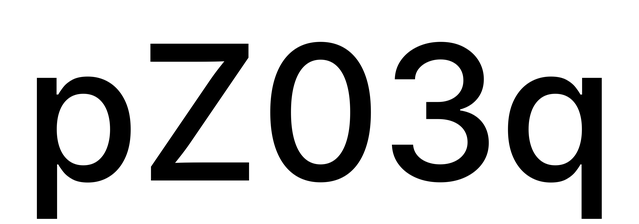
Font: Inter_Medium